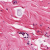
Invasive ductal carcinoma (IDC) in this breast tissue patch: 0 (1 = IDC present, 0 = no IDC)